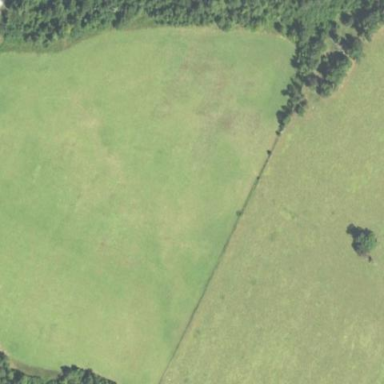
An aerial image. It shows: Farmland with grass as the main crop.